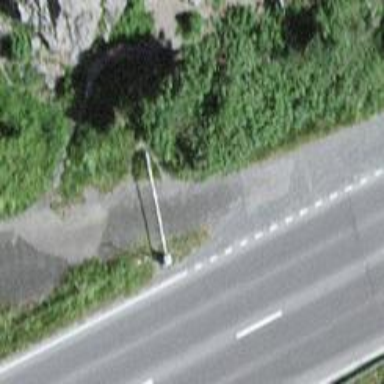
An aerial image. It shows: Lift gate barrier.